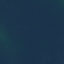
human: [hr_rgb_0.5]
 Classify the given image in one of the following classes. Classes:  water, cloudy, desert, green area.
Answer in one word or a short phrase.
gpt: water